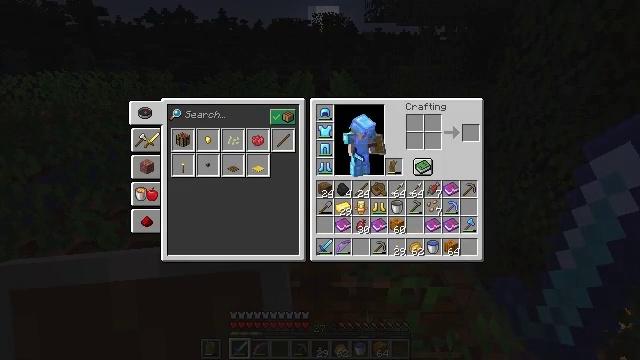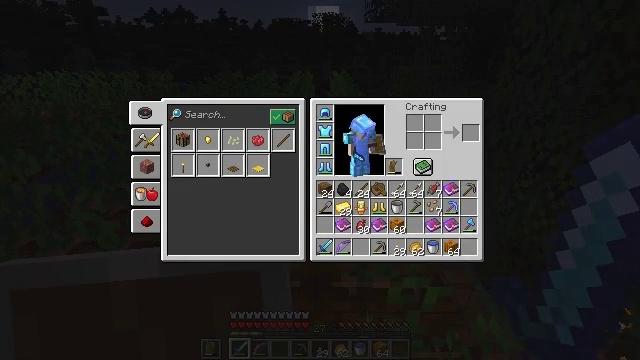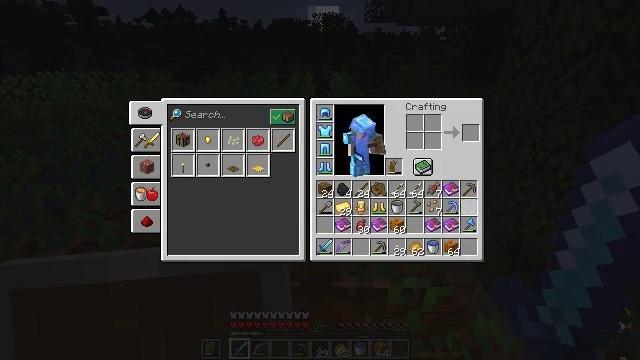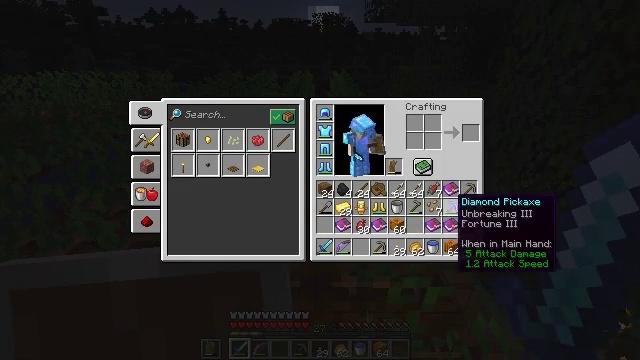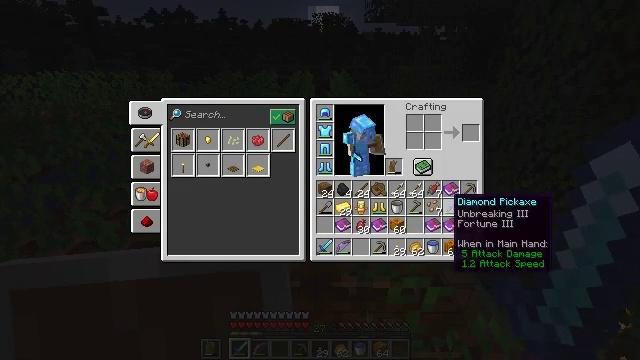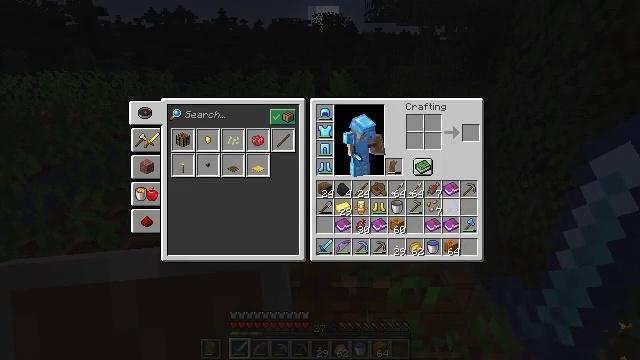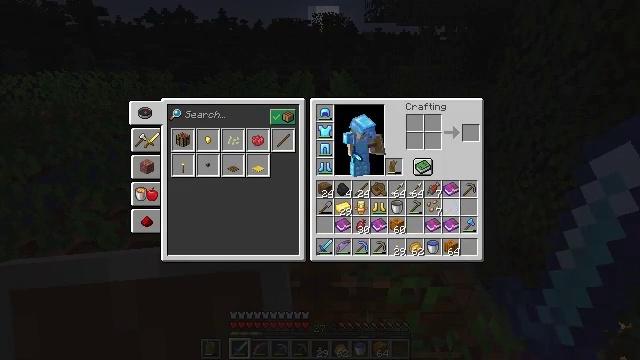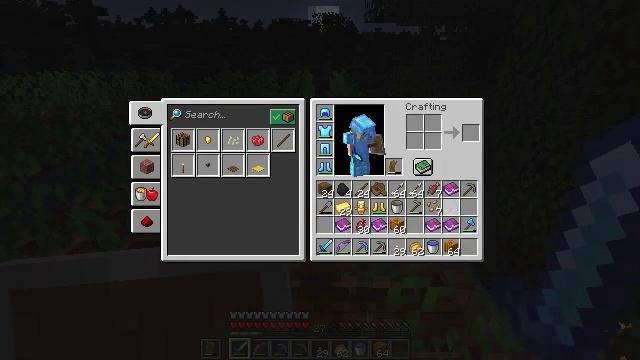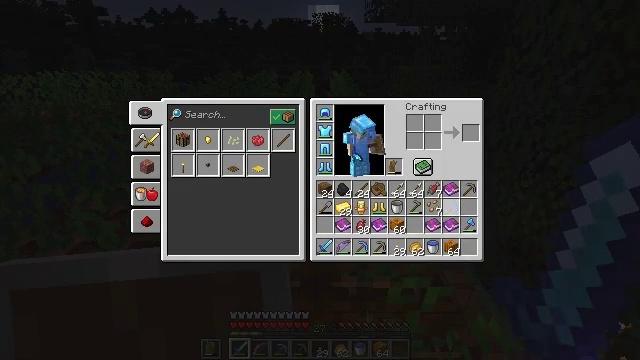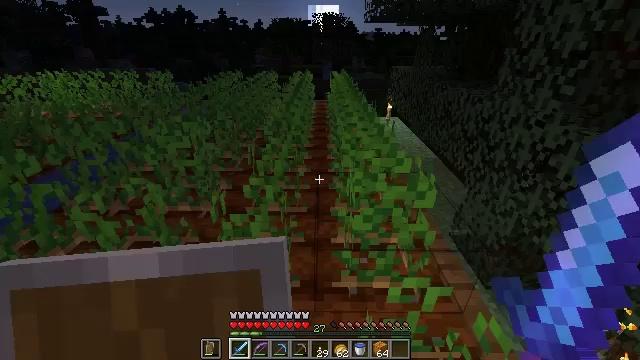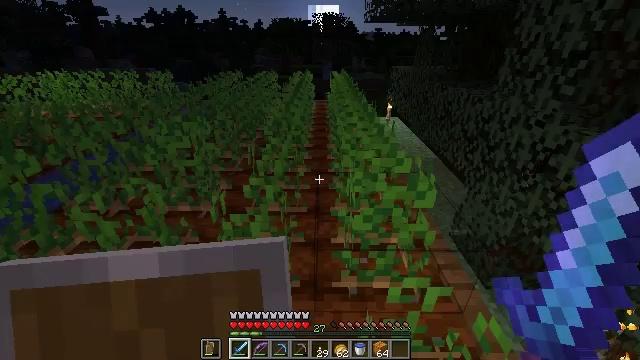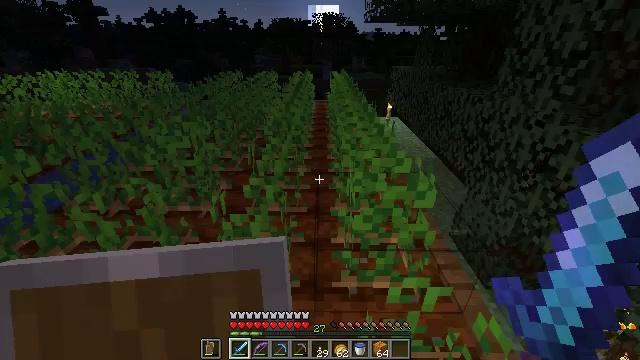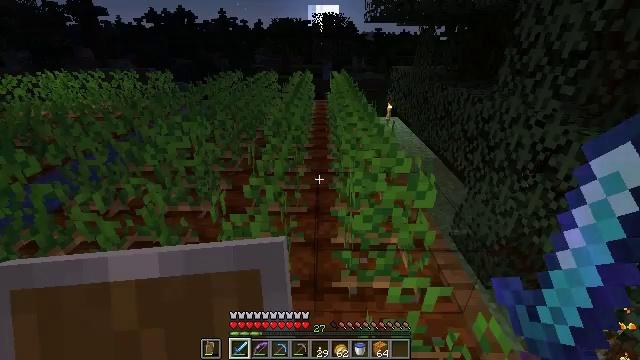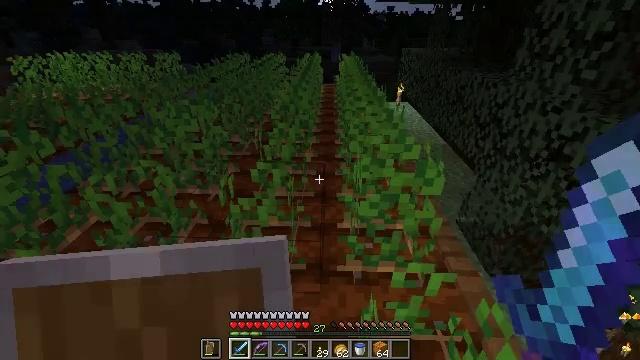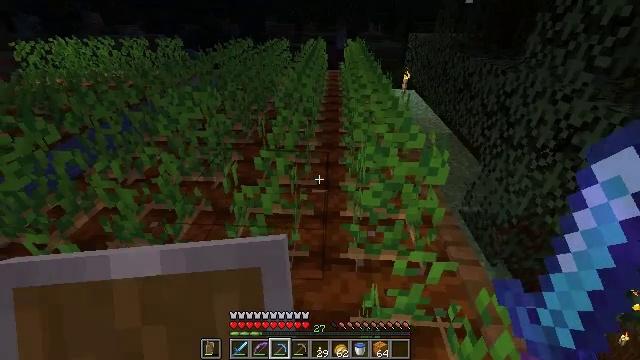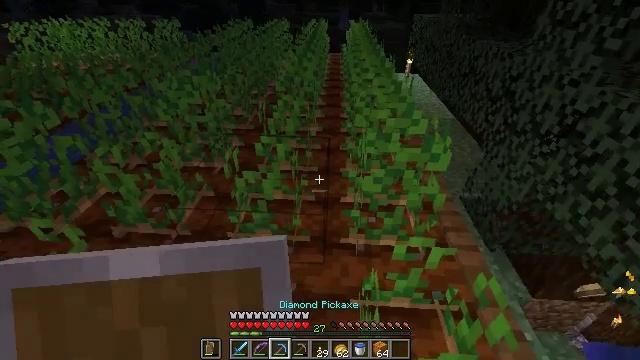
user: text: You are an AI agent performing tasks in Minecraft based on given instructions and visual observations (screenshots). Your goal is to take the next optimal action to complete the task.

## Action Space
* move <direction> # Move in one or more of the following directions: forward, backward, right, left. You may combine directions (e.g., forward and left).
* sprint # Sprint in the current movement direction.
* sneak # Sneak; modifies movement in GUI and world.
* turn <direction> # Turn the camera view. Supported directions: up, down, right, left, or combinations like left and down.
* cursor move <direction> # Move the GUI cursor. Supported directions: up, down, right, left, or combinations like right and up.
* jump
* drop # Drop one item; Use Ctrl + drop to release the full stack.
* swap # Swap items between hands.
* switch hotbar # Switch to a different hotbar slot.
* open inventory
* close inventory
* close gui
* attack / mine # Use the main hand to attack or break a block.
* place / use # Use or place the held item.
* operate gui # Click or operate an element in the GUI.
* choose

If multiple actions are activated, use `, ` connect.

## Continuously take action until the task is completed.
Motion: motion action
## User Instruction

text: Collect potatoes from the garden.
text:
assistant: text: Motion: sneak, cursor move left
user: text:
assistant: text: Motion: sneak, cursor move left
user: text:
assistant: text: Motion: sneak, cursor move left
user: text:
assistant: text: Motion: sneak
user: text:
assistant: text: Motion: sneak, operate gui
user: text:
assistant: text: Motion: sneak, operate gui
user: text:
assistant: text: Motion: sneak
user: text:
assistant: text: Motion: sneak
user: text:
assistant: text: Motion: no_op
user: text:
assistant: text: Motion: no_op
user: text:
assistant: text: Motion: no_op
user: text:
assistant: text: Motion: no_op
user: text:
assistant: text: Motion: turn left and down
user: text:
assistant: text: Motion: turn down, switch to hotbar 3
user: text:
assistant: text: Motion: turn down, switch to hotbar 3
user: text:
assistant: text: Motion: turn right
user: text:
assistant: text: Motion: turn left and down
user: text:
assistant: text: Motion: turn right and down
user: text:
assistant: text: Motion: turn right and down
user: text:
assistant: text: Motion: turn right and up
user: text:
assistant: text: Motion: no_op
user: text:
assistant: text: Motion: turn right and down
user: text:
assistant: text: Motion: turn right and down
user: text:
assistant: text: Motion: turn right
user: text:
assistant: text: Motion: turn left and up
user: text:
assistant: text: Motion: turn left and up
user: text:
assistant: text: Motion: move right, turn left and up
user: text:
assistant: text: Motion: move right
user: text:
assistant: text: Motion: move forward and move right, turn left and down
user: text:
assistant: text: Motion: move forward, turn left and down